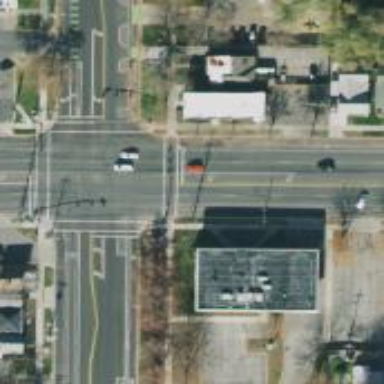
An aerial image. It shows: Crossing on the road with line markings.